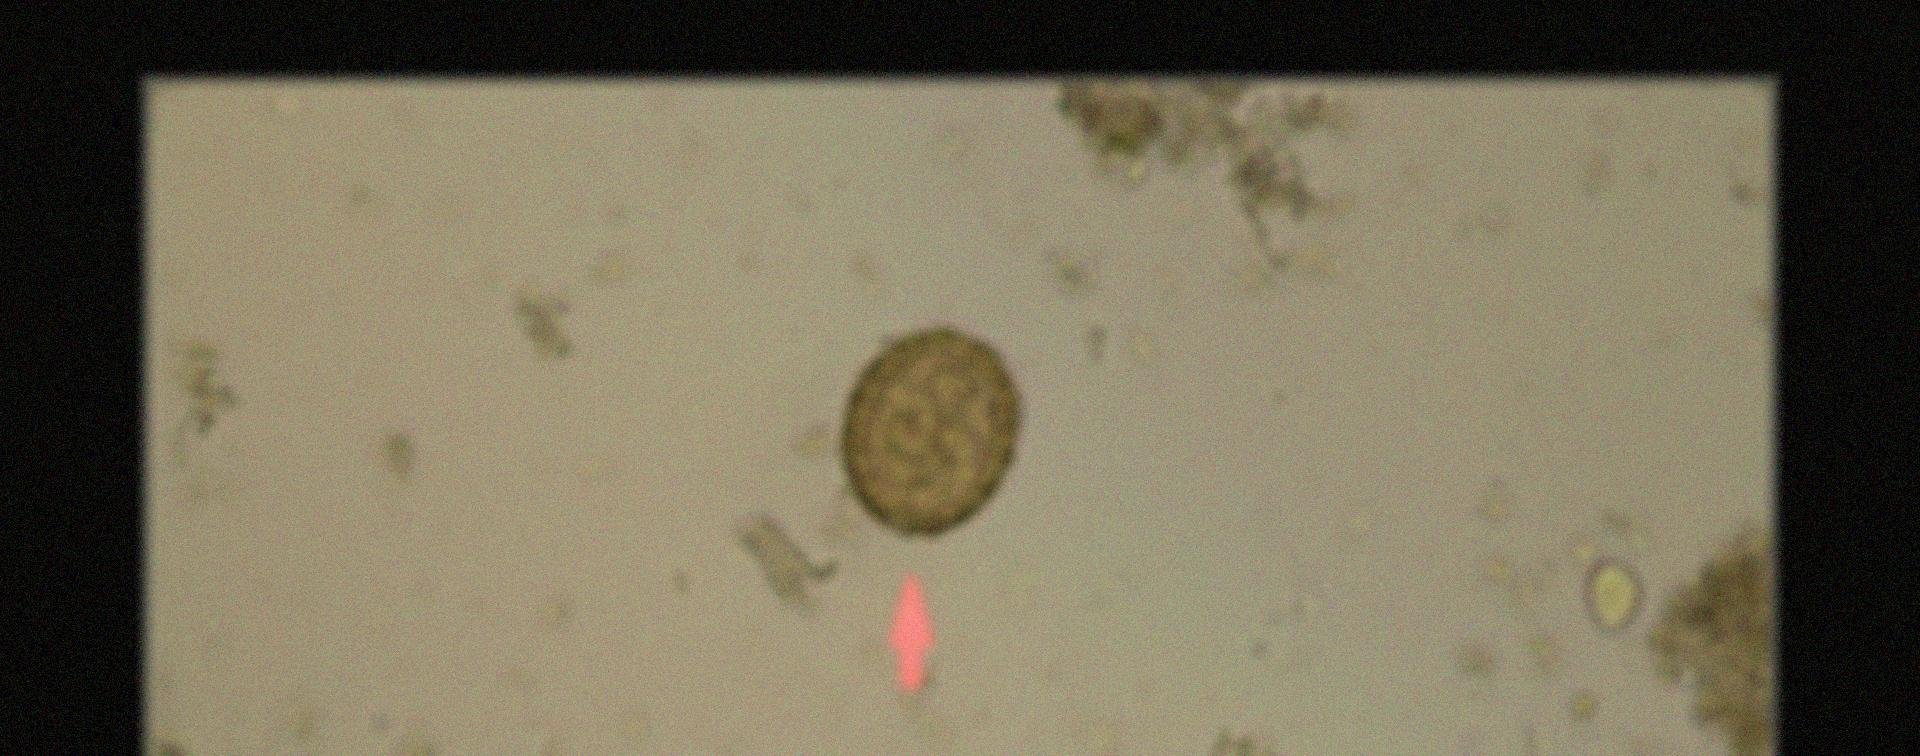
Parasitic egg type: Ascaris lumbricoides